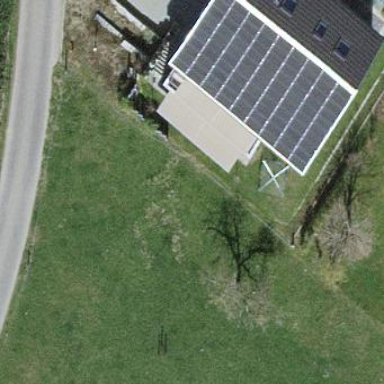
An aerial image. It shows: Solar power generator using photovoltaic method with solar photovoltaic panel types.